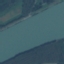
Land use / land cover class: River